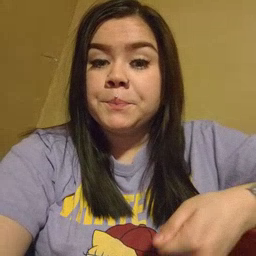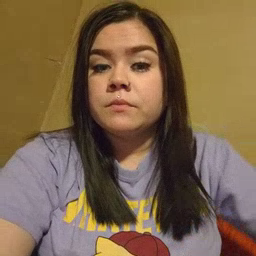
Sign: vacuum